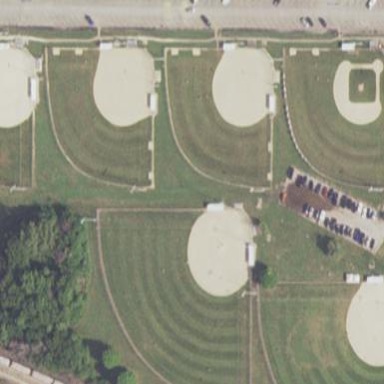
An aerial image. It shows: Softball pitch for leisure sports.